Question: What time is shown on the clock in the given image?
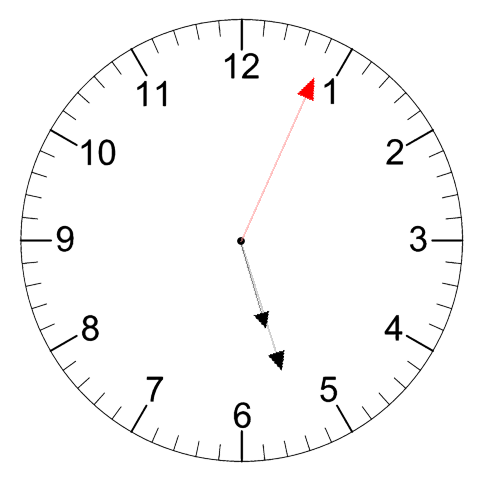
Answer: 05:27:04